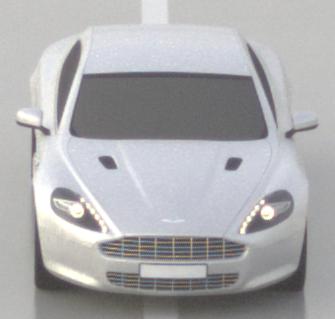
Make: Aston Martin
Model: Rapide
Detailed model: Rapide
Model produced from: 2010/03
Model produced until: 2013/07
Doors: 5
Color: white
Road condition: wet road
Daytime: sunrise or sunset
Contrast: low contrast